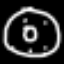
Label: donut